Question: i have a problem... I create a Parent (EmptyGameObject) and its child (imported 3d model). The child object has a bool variable that change if it collide with an obstacle (tag "Obstacle"). I create a script for the Parent that load the bool variable 'VariabileBool classTest = cubo.GetComponentInChildren<VariabileBool>();' but there's a problem... The value of bool variable, don't update when in the children script change is status (become true)... How can I resolve this problem? Sorry for my bad English...
'''
public class VariabileBool : MonoBehaviour
{
public bool variabile = true;
}
'''
'''
public class LettoreVariabile : MonoBehaviour
{
VariabileBool classeVariabile;
public GameObject cube;
private void Start()
{
classeVariabile = cube.GetComponentInChildren<VariabileBool>();
}
void Update()
{
Debug.Log(classeVariabile.variabile);
}
}
'''

I tried to update the status of bool in 'Void Start()', but doesn't work...
once the variable has taken a state, it does not change...
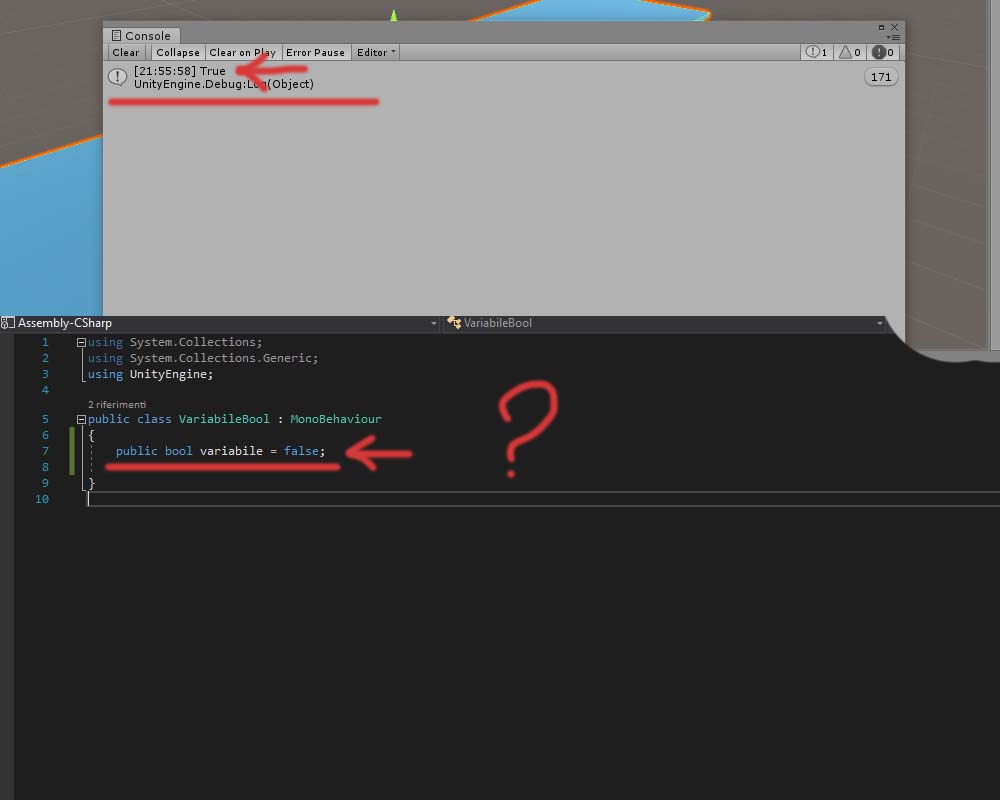
Answer: You can try to access VariabileBool object from another object with this way;
- - - - Then, open your scene select LettoreVariabile in your scene hierarchy. Drag and drop VariableBoolObject to LettoreVariabile's classeVariabile area in the inspector.-
I hope this is the answer you search. Have a nice day.
---
'''
public class LettoreVariabile : MonoBehaviour
{
public VariabileBool classeVariabile;
void Update()
{
Debug.Log(classeVariabile. variabile);
}
}
'''